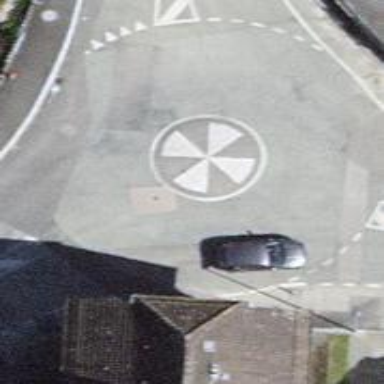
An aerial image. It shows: Mini roundabout on the road.